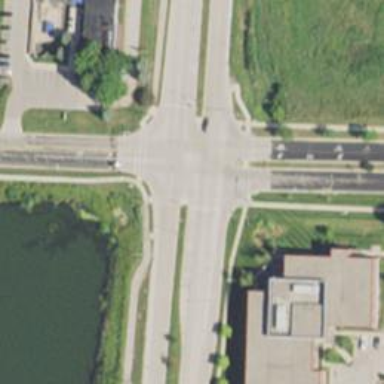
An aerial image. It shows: Crossing on footway.